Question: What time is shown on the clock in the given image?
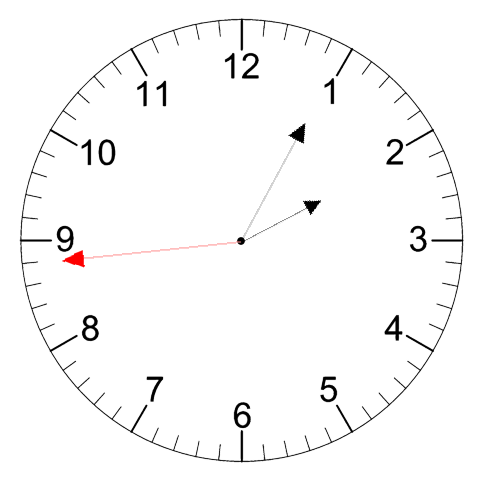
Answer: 02:04:44